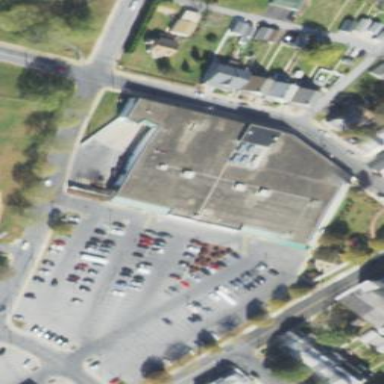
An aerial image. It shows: Building that houses supermarket.